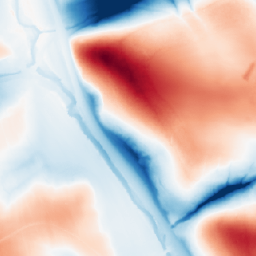
Category: classical
Decomposition family: gaussian_anisotropic
Decomposition parameters: sigma_x: 10
sigma_y: 50
Upsampling method: nearest
Upsampling parameters: scale: 4
Upsampling scale: 4